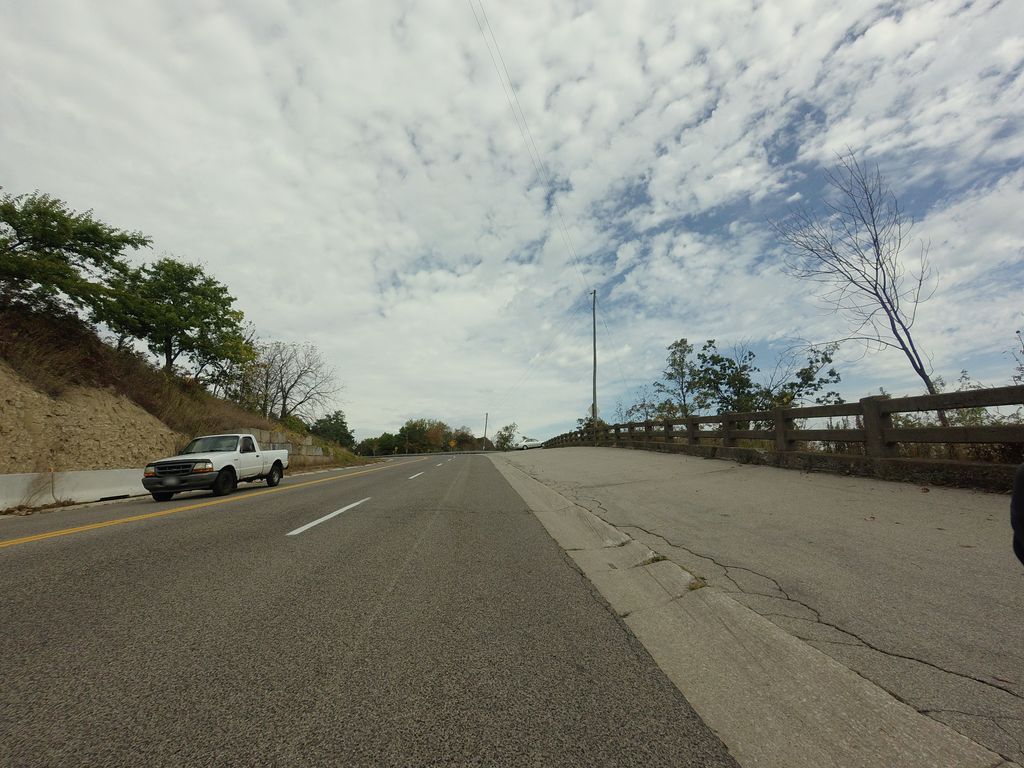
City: hamilton